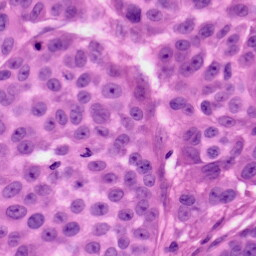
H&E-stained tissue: Skin